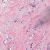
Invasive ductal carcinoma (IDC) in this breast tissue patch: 1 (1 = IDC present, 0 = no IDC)